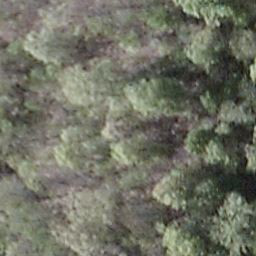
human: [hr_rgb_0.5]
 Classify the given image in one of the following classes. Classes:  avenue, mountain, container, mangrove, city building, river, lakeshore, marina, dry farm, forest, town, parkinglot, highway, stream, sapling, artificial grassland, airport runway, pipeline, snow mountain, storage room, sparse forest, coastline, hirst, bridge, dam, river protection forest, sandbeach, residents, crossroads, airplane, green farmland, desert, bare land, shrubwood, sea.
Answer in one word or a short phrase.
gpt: shrubwood